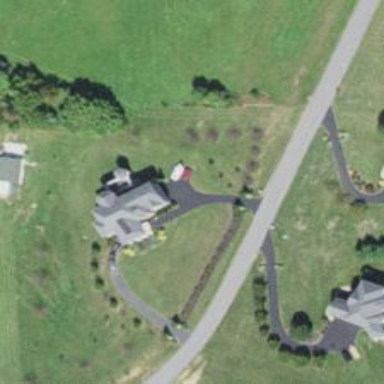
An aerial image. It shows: Driveway tunnel serving as building passage.